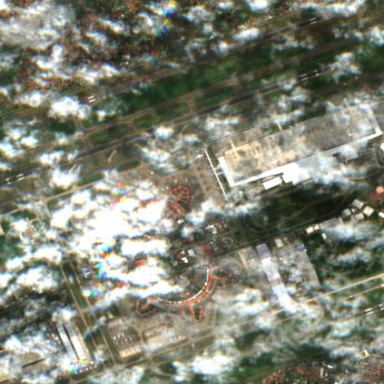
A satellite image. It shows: International airport with the classification of aerodrome.